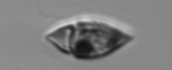
Label: Amphidinium